Field crop: maize
Growth stage: 2
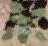
Species: chenopodium